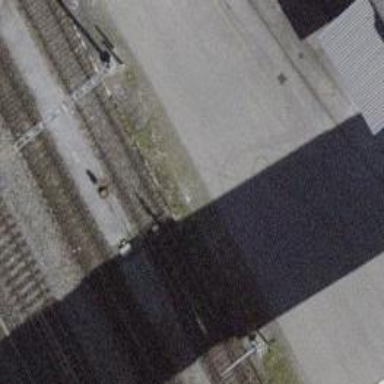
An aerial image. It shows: Railway switch.